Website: home-depot
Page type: billing-address
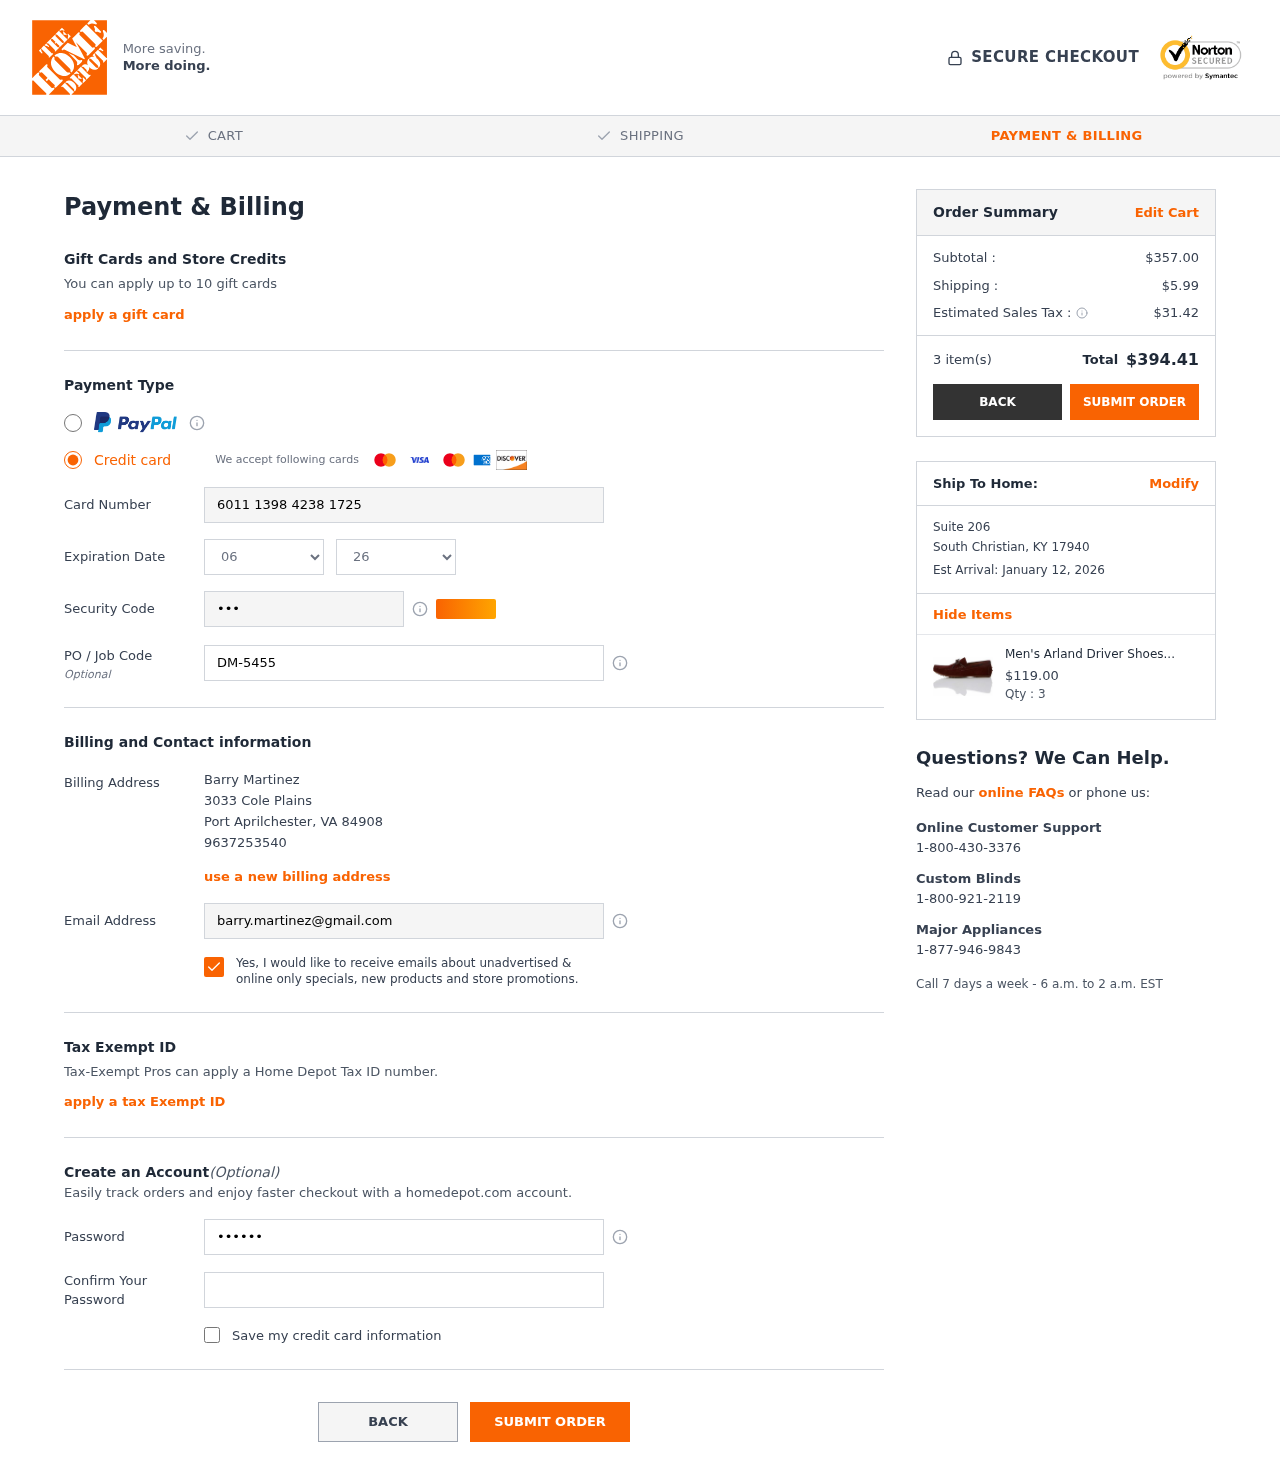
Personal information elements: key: PII_CARD_CVV
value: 995
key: PII_CARD_EXPIRY_MONTH
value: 06
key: PII_CARD_EXPIRY_YEAR
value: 26
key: PII_CARD_NUMBER
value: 6011 1398 4238 1725
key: PII_CITY
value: Port Aprilchester
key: PII_CITY2
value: South Christian
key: PII_EMAIL
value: barry.martinez@gmail.com
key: PII_FULLNAME
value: Barry Martinez
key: PII_JOB_CODE
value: DM-5455
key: PII_PHONE
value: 9637253540
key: PII_POSTCODE
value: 84908
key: PII_POSTCODE2
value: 17940
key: PII_STATE_ABBR
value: VA
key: PII_STATE_ABBR2
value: KY
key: PII_STREET
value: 3033 Cole Plains
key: PII_STREET2
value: Suite 206
Product elements: key: PRODUCT1_NAME
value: Men's Arland Driver Shoes, Red (Burgundy Burgundy), 43 EU
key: PRODUCT1_PRICE
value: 119
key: PRODUCT1_QUANTITY
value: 3
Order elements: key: ORDER_SUBTOTAL
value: $357.00
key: ORDER_SHIPPING_COST
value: $5.99
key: ORDER_TAX
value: $31.42
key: ORDER_NUM_ITEMS
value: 3 item(s)
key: ORDER_TOTAL
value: $394.41
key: ORDER_DELIVERY_DATE
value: Est Arrival: January 12, 2026